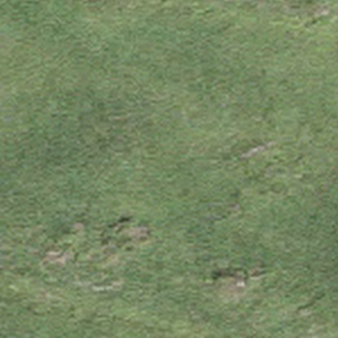
Label: other